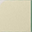
Piece: xx